Field crop: tomato
Growth stage: 2
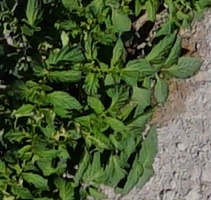
Species: tomato